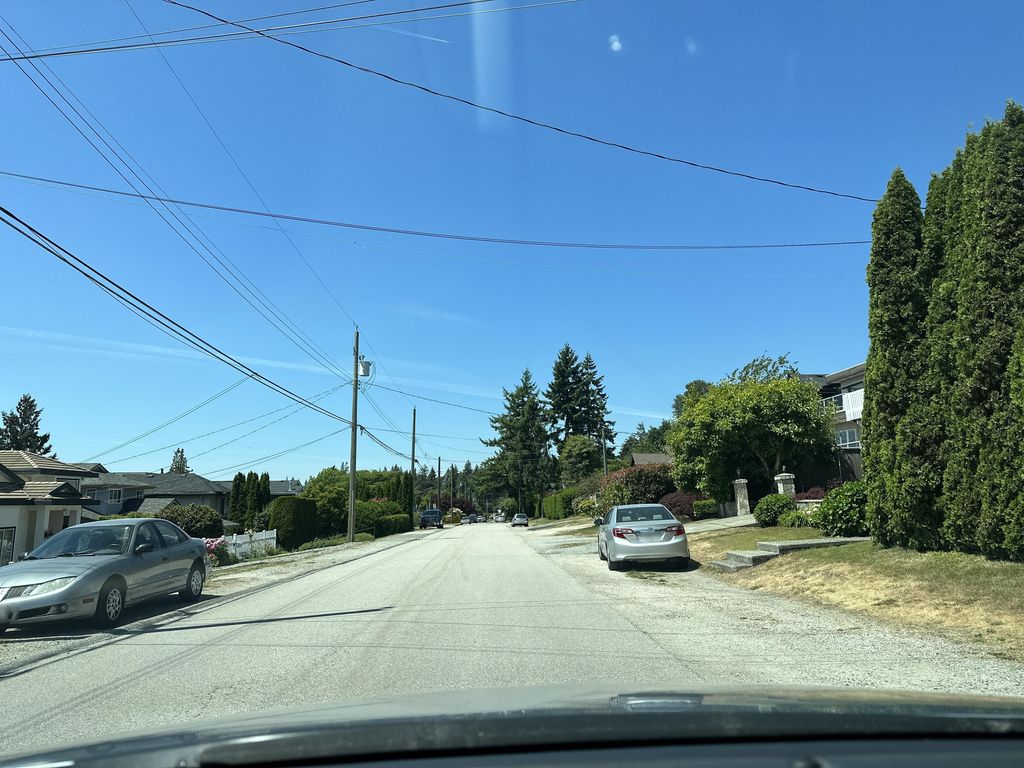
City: vancouver